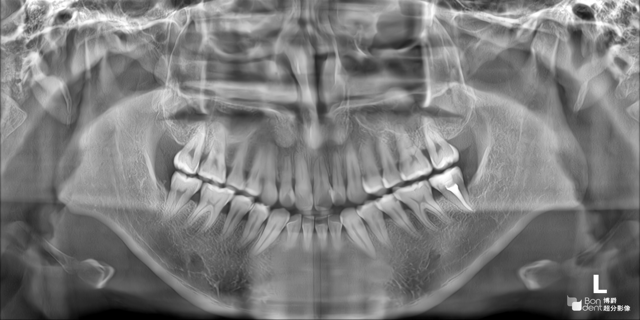
adult